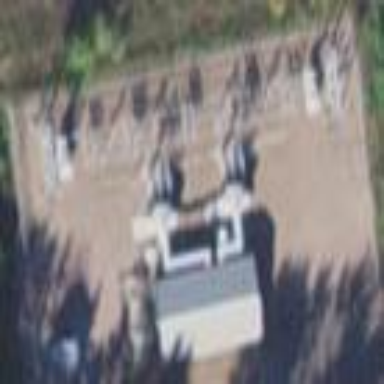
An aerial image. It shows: Distribution level power substation.